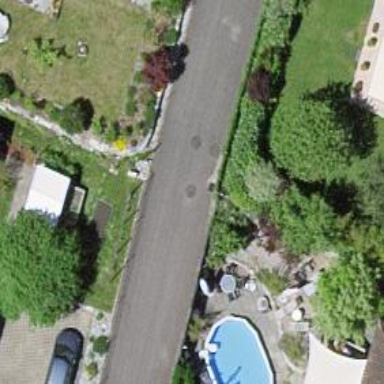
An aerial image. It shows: Paved residential road.